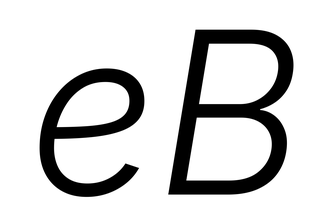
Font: Inter-Italic_Light_Italic